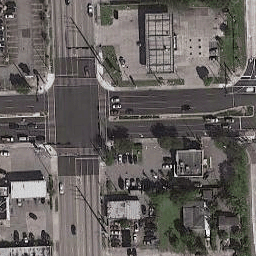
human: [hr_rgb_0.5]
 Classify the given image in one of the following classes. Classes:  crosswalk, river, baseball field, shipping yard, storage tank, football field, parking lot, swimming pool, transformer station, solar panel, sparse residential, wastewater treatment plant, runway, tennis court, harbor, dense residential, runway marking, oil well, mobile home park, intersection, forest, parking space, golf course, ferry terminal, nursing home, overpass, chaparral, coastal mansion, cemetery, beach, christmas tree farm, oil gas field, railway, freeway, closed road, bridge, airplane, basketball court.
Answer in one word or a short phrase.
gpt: intersection